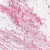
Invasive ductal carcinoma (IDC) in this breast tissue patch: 0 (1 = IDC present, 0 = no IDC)